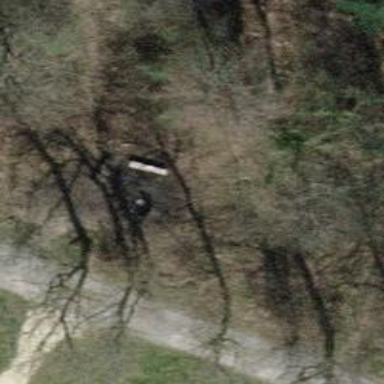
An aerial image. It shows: Barbecue facility.